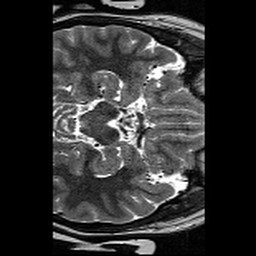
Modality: T2w
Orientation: axial